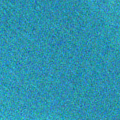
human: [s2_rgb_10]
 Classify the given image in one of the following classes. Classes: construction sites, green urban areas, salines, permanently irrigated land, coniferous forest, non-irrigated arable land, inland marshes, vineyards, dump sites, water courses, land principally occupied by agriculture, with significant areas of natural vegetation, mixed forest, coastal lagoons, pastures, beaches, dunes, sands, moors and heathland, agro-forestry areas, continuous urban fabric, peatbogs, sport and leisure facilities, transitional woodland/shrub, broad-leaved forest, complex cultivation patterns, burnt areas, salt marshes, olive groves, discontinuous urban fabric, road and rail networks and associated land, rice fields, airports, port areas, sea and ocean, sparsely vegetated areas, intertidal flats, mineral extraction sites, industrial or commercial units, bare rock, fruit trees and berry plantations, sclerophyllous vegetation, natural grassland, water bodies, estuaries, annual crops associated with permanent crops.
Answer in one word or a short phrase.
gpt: sea and ocean